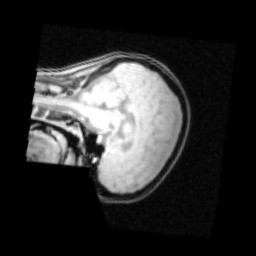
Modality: PDw
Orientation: sagittal
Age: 21
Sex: female
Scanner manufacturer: siemens
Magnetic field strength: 3 T
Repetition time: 0.25 s
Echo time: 0.00103 s